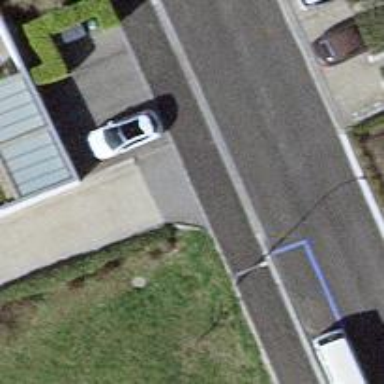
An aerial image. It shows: Unmarked crossing with traffic calming table.